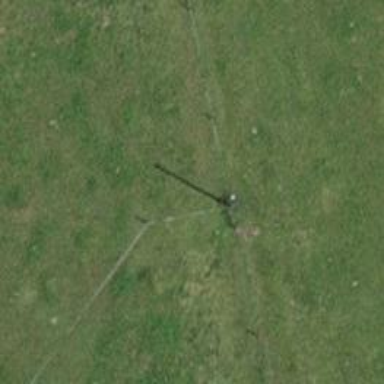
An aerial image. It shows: Wire fence.